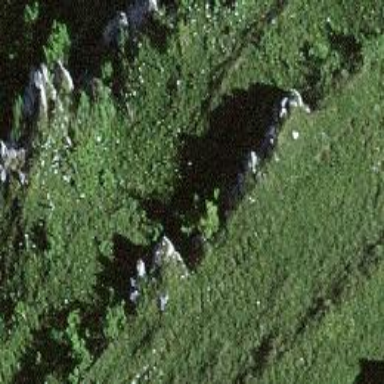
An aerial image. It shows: Cliff in nature.